Question: I'm having some problem understanding this.
The imported code works successfully when I run the command directly in shell, but it fails when I run the identical code in a .py file

I tried downgrading to 3.5 after getting the same error in 3.7
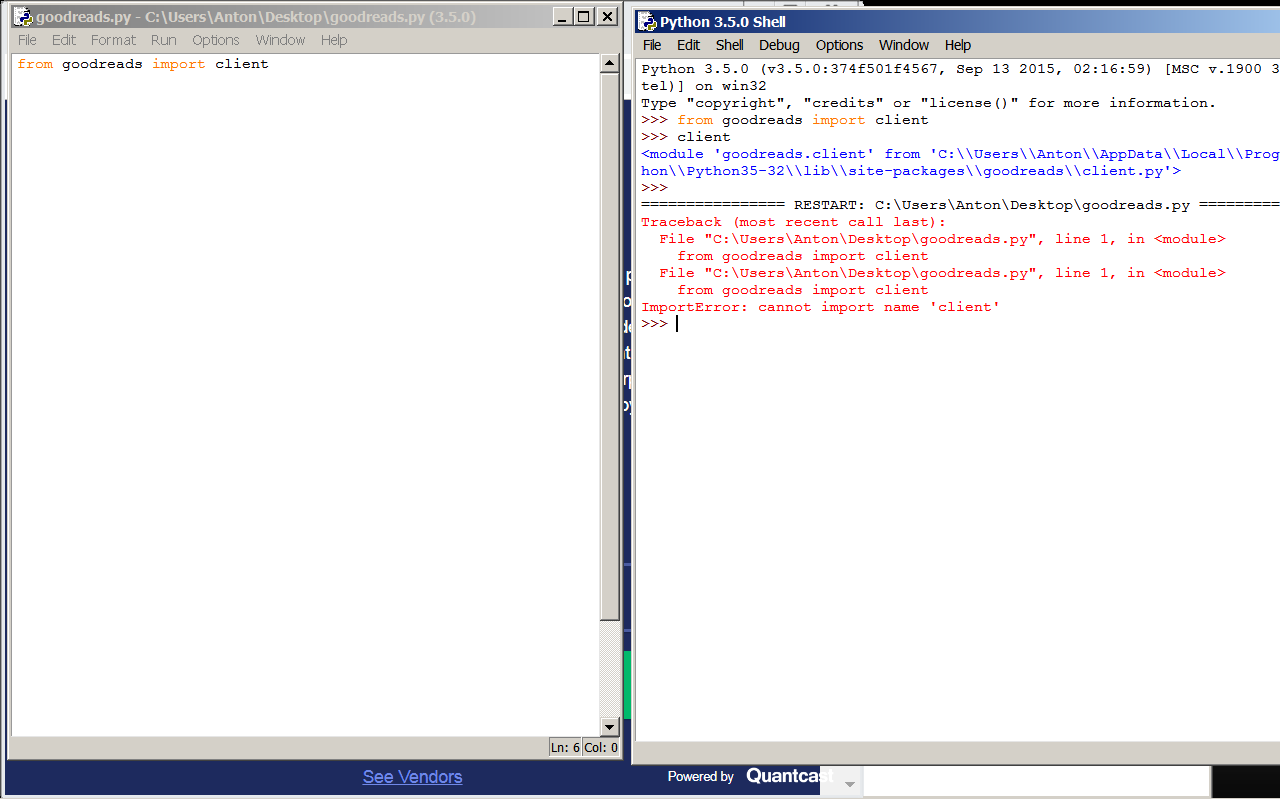
Answer: You've called your local script "goodreads", so Python tries to import that rather than the library. Name your script something else.